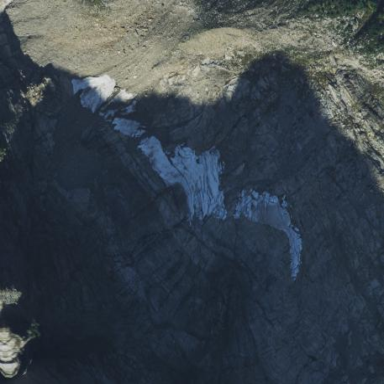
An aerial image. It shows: Stunning view of glacier.